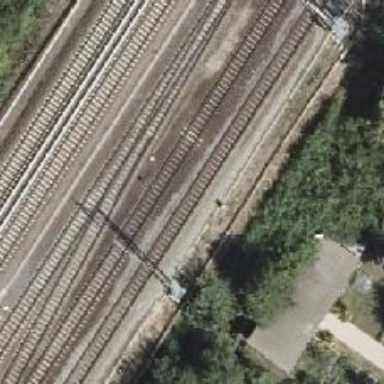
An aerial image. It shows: Railway signal.